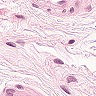
Metastatic tissue present: no